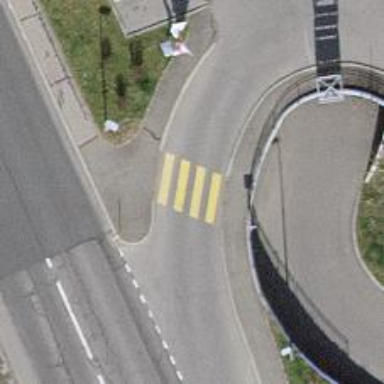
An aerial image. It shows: Zebra crossing on the road.